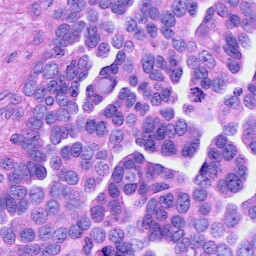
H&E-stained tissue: Ovarian